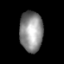
Tissue: lung
Cell type: Epithelial cells
Senescence score: 0.1023
Nuclear area (px): 913
Mean DAPI intensity: 143.054